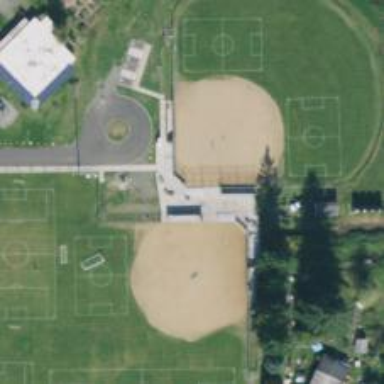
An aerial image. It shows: Bleachers on leisure land.